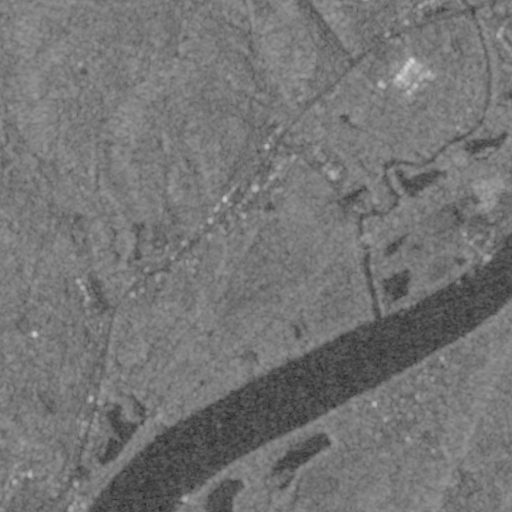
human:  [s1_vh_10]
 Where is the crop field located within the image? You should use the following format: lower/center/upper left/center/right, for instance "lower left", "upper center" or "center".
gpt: The crop field is located in the lower right of the image.
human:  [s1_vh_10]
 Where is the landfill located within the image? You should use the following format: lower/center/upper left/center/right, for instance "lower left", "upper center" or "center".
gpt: The landfill is located in the lower center of the image.
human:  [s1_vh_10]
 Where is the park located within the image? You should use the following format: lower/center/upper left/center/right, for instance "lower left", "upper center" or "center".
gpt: The park is located in the lower of the image.
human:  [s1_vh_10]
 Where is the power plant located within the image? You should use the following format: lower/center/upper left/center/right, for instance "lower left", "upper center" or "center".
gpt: The power plant is located in the upper right of the image.
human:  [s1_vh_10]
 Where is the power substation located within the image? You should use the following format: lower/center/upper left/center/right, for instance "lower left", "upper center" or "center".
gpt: The power substation is located in the upper right of the image.
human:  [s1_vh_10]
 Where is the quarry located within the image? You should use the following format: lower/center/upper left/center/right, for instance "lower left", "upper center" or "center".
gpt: The quarry is located in the lower right of the image.
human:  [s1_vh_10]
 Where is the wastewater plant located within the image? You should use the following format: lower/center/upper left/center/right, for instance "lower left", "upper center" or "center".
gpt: The wastewater plant is located in the upper right of the image.
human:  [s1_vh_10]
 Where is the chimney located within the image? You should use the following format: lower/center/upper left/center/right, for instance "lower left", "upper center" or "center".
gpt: The chimney is located in the upper right of the image.
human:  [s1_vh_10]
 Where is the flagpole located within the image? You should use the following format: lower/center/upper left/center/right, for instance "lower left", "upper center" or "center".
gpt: The flagpole is located in the lower right of the image.
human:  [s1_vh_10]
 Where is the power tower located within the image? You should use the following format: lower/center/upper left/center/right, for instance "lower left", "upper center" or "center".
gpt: There is no power tower in the image.

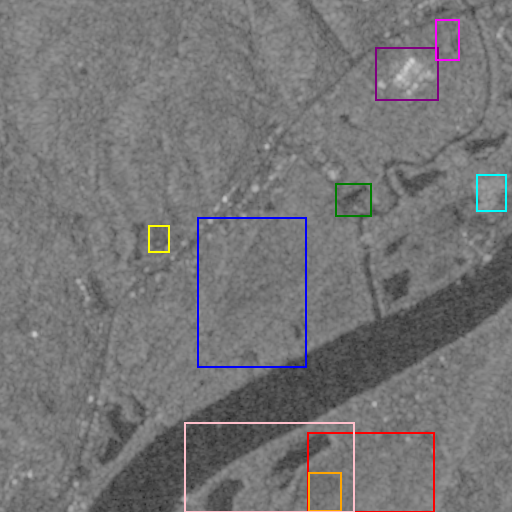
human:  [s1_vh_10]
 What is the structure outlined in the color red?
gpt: The structure outlined in red is a crop field.
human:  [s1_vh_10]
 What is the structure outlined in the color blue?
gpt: The structure outlined in blue is a landfill.
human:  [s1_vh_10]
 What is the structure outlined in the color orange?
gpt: The structure outlined in orange is a park.
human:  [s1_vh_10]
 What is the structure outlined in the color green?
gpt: The structure outlined in green is a parking lot.
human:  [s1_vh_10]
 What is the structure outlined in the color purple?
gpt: The structure outlined in purple is a power plant.
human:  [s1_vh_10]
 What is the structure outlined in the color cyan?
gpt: The structure outlined in cyan is a power substation.
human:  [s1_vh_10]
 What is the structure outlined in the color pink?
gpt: The structure outlined in pink is a quarry.
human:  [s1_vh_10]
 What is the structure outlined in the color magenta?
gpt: The structure outlined in magenta is a wastewater plant.
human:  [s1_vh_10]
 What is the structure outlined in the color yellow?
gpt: The structure outlined in yellow is a building.